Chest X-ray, PA view. Patient: 46 years old, sex M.
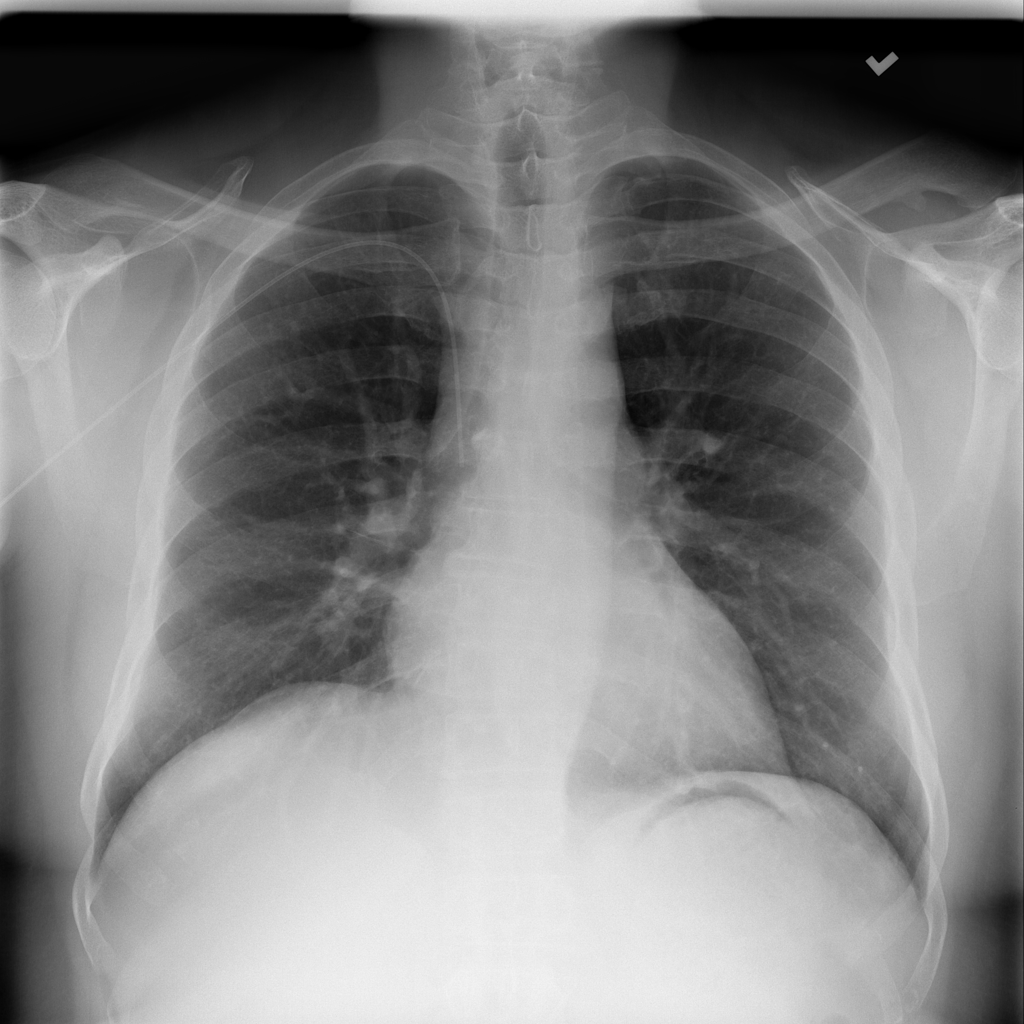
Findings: No Finding